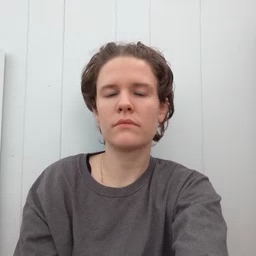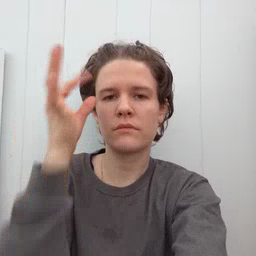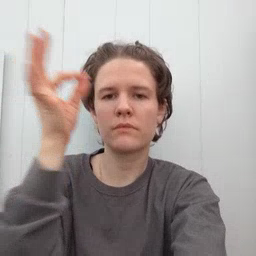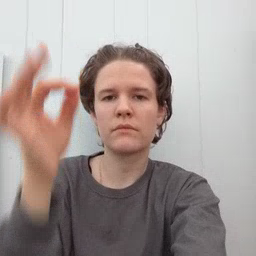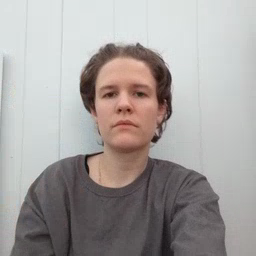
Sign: hair